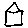
Label: house